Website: home-depot
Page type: account-selection
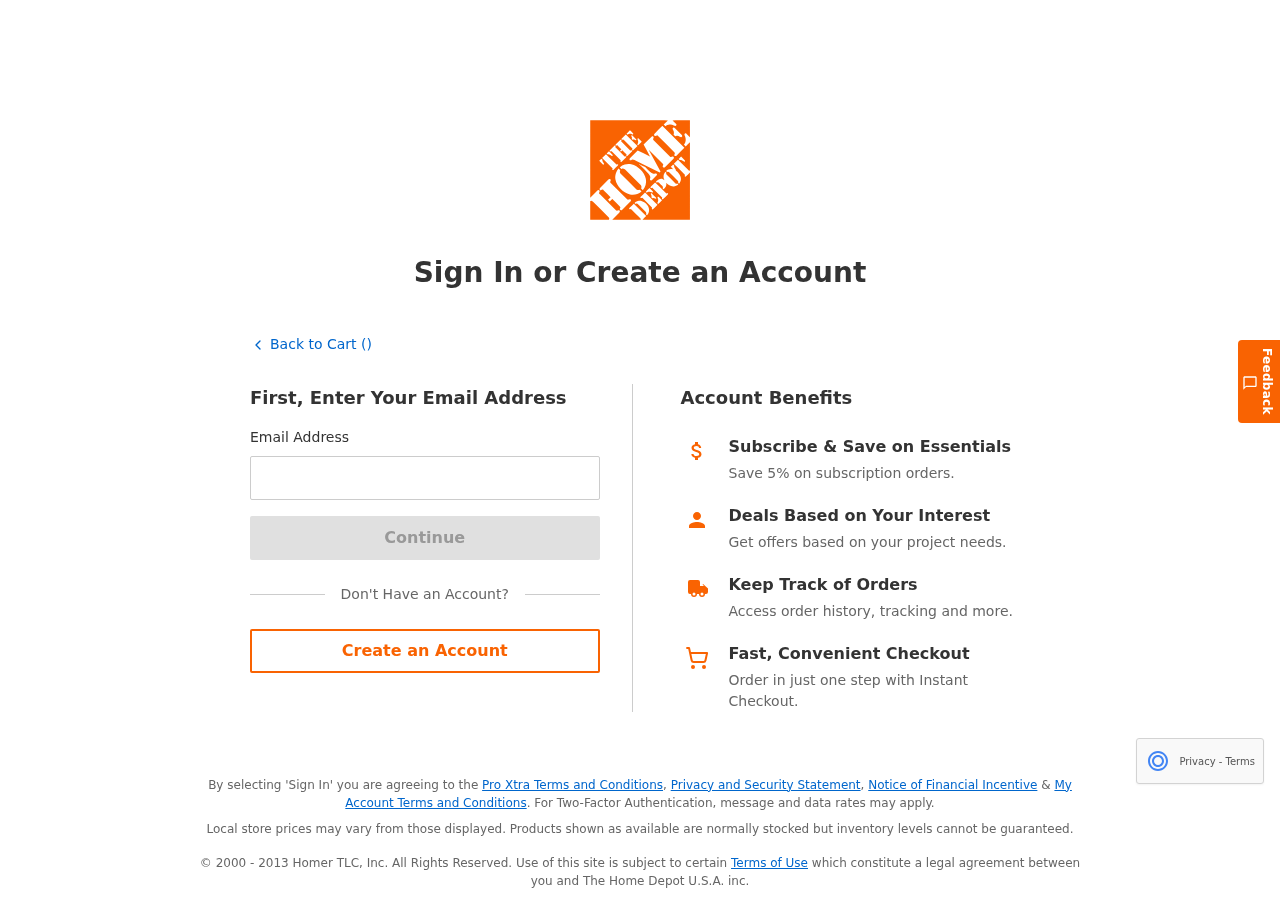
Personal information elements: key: PII_EMAIL
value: tonyhartman@hotmail.com